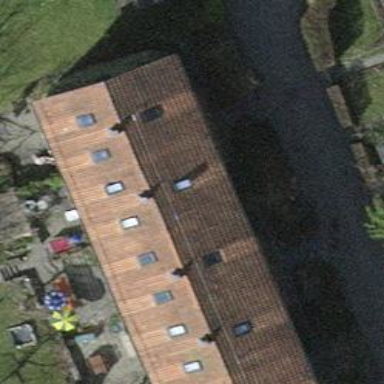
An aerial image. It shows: Beige house with gabled roof covered in orange-red roof tiles. The roof is oriented across the building.